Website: lowes
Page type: customer-info-address
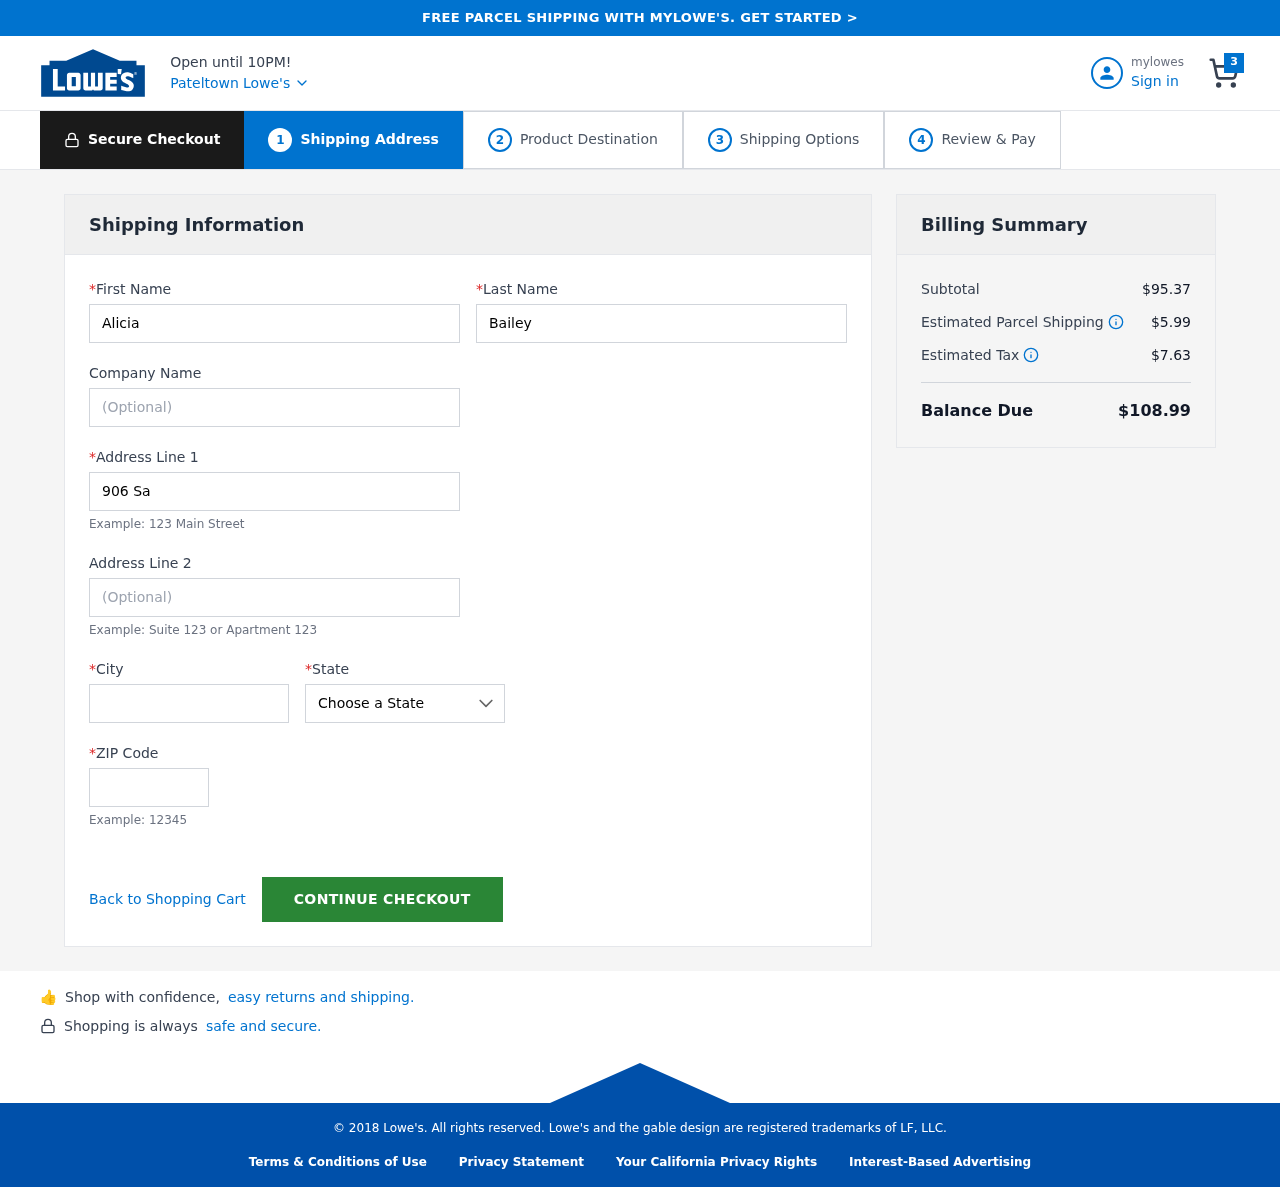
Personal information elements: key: PII_CITY
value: Pateltown
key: PII_FIRSTNAME
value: Alicia
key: PII_LASTNAME
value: Bailey
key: PII_POSTCODE
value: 97181
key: PII_STATE
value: Oregon
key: PII_STREET
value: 906 Salazar Brook
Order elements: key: ORDER_NUM_ITEMS
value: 3
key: ORDER_SUBTOTAL
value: $95.37
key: ORDER_SHIPPING_COST
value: $5.99
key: ORDER_TAX
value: $7.63
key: ORDER_TOTAL
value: $108.99